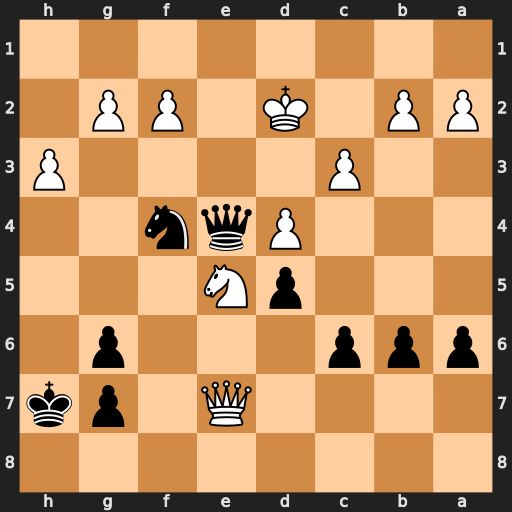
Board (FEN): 8/4Q1pk/ppp3p1/3pN3/3Pqn2/2P4P/PP1K1PP1/8
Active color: b
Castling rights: -
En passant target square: -
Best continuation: Qe2+ Kc1 Nd3+ Nxd3 Qxe7